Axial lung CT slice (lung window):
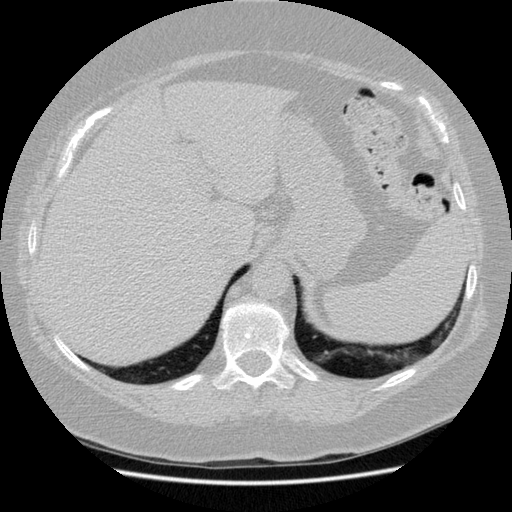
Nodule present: no